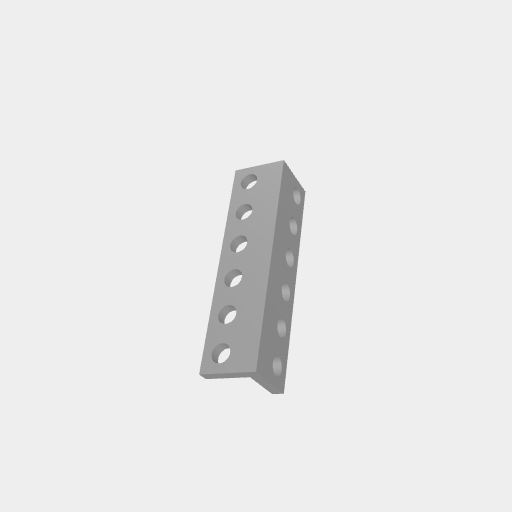
Part: LBeam6H